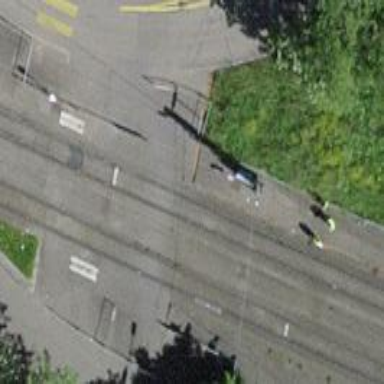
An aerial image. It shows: Tram crossing on the railway.